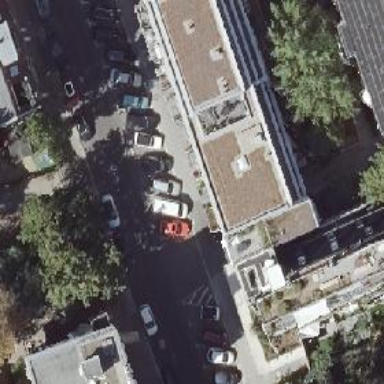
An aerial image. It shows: Parking entrance.